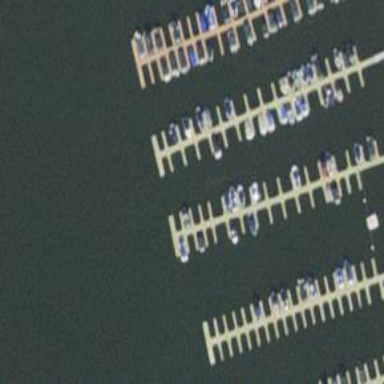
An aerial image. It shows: Man-made pier.